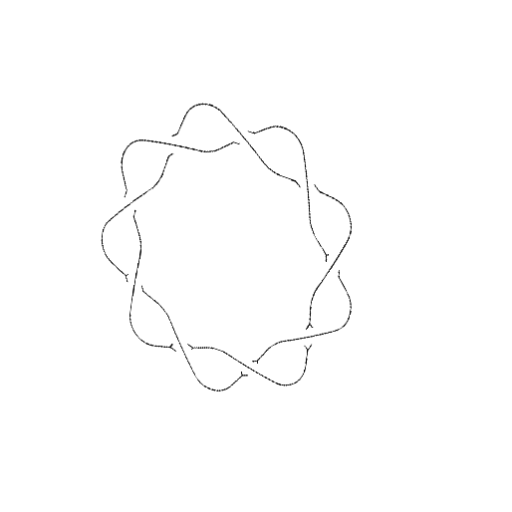
Crossing number: 9